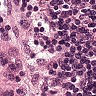
Metastatic tissue present: no